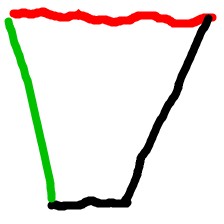
Shape: trapezoid